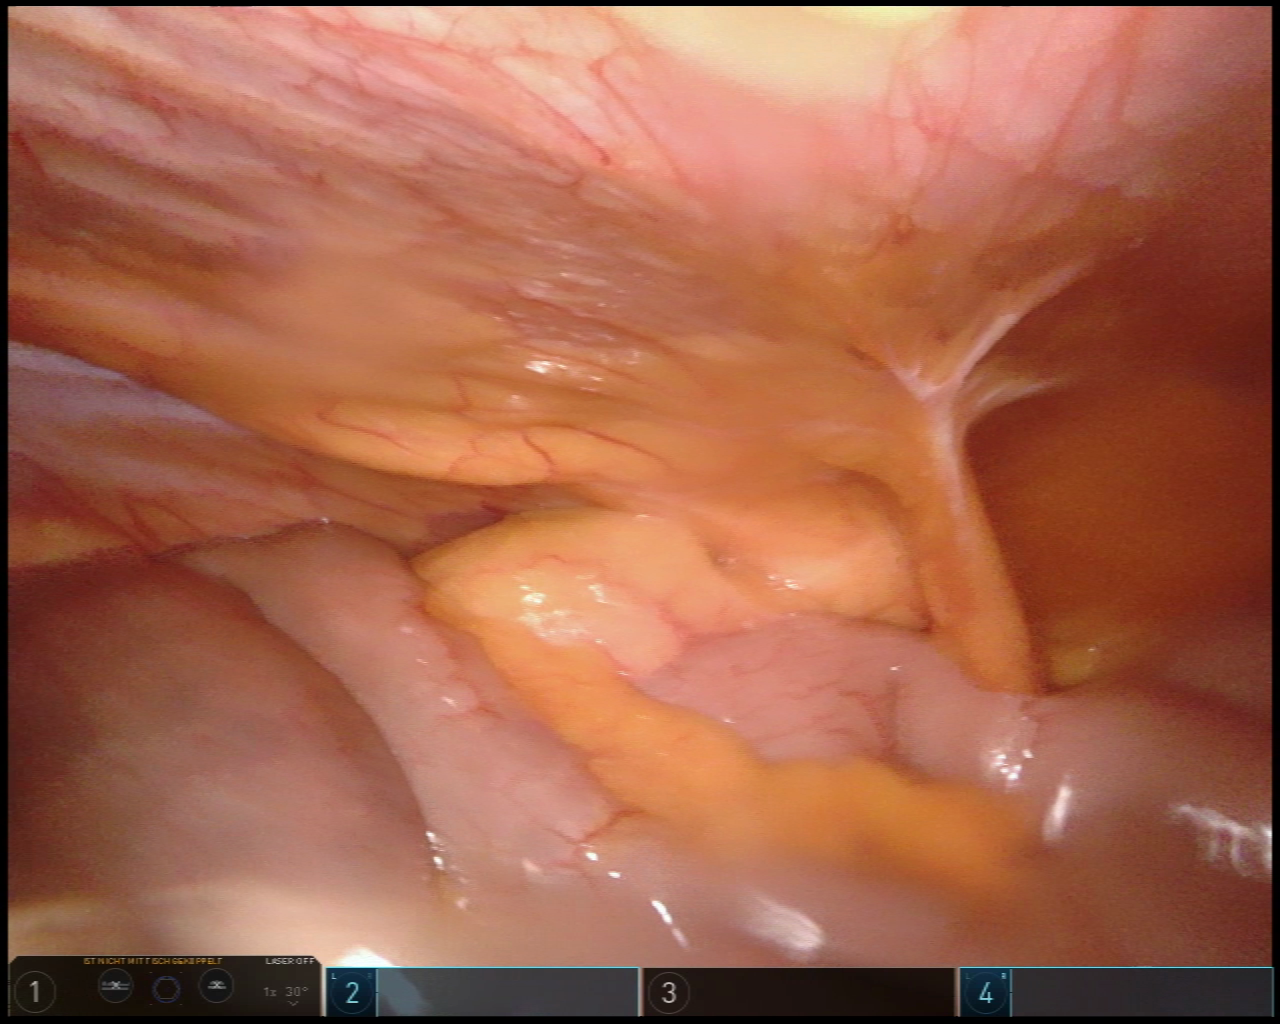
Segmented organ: abdominal_wall
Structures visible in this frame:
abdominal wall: yes
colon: no
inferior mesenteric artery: no
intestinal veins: no
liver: no
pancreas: no
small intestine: yes
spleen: no
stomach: no
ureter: no
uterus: no
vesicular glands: no